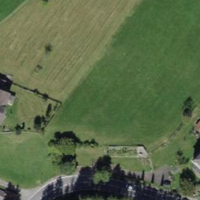
EUNIS habitat code: 24
Species observed at this site:
Milvus milvus